Question: I am working on a modal using bootstrap 3 and jQuery 1.11. The modal has select, label, input and glyphion elements. I want to change the label content and the title of the popover for glyphion based on the option selected. I wrote the following code to achieve this
'''
<!DOCTYPE html>
<html>
<head>
<meta http-equiv="Content-Type" content="text/html; charset=UTF-8">
</head>
<body>
<div class="modal fade" id="apstStopModal" tabindex="-1" role="dialog" aria-labelledby="myModalLabel" aria-hidden="true">
<div class="modal-dialog large">
<div class="modal-content">
<div class="modal-header">
<button type="button" class="close" data-dismiss="modal">
<span aria-hidden="true">&times;</span>
<span class="sr-only">Close</span>
</button>
<h4 class="modal-title" id="myModalLabel">Enter Information</h4>
</div>
<form class="form-horizontal" id="stopForm">
<div class="modal-body">
<fieldset class="frame-border">
<legend class="frame-border">Start-up Time</legend>
<div class="col-xs-12 col-md-2">
<div class="form-group">
<div class="controls col-xs-12 col-md-12">
<span class="help glyphicon glyphicon-info-sign" data-toggle="popover" data-placement="right" title="Start-up time of the stop."></span>
<select id="startUpTime" name="StartUpTime" class="form-control" >
<option value="Fixed">Fixed</option>
<option value="Uniform">Uniform</option>
<option value="Truncated Normal">Truncated Normal</option>
<option value="Exponential">Exponential</option>
</select>
</div>
</div>
</div>
<div class="col-xs-12 col-md-5">
<div class="form-group required">
<label class="control-label col-xs-6 col-md-6" for="startUpTimeParam1" id="startUpParam1Label" >Name</label>
<div class="controls col-xs-6 col-md-6">
<span class="help glyphicon glyphicon-info-sign" id="startUpParam1Help" data-toggle="popover" data-placement="right" title="Help"></span>
<input type="number" id="startUpTimeParam1" name="Name" class="form-control" value="0.00">
</div>
</div>
</div>
<div class="col-xs-12 col-md-5">
<div class="form-group required">
<label class="control-label col-xs-6 col-md-6" for="startUpTimeParam2" id="startUpParam2Label" >Name</label>
<div class="controls col-xs-6 col-md-6">
<span class="help glyphicon glyphicon-info-sign" id="startUpParam2Help" data-toggle="popover" data-placement="right" title="Help"></span>
<input type="number" id="startUpTimeParam2" name="Name" class="form-control" value="0.00">
</div>
</div>
</div>
</fieldset>
<script src="ApstCustomJS.js"></script>
</div>
<!-- modal-body -->
<div class="modal-footer">
<button type="button" class="btn btn-default" data-dismiss="modal">Close</button>
<button type="submit" class="btn btn-primary">Save changes</button>
</div>
</form>
</div>
</div>
</div>
</body>
</html>
'''
'''
function startUpChange() {
var theValue = $("#startUpTime").find("option:selected").text();
if(theValue === "Fixed" )
{
$('#startUpParam1Help').attr("title","Please provide the start time");
$('#startUpParam1Label').html("Start Time");
$('#startUpParam2Help').attr("title","Please provide the stop time");
$('#startUpParam2Label').html("Stop Time");
}
else if(theValue === "Uniform" )
{
$('#startUpParam1Help').attr("title","Please provide the lower bound time");
$('#startUpParam1Label').html("Lower Bound");
$('#startUpParam2Help').attr("title","Please provide the upper bound time");
$('#startUpParam2Label').html("Upper Bound");
}
else if(theValue === "Turncated Normal" )
{
$('#startUpParam1Help').attr("title","Please provide the mean time ");
$('#startUpParam1Label').html("Mean");
$('#startUpParam2Help').attr("title","Please provide the standard deviation time");
$('#startUpParam2Label').html("Standard Deviation");
}
}
$("#startUpTime").change(startUpChange()).change();
'''
'''
.form-group {
padding-right:20px;
position:relative;
}
.help {
position:absolute;
right:-8px;
top:12px;
}
fieldset.frame-border {
border: 1px groove #ddd !important;
padding: 0 1em !important;
margin: 0 0 1em 0 !important;
-webkit-box-shadow: 0px 0px 0px 0px #000;
box-shadow: 0px 0px 0px 0px #000;
}
legend.frame-border {
font-size: 1.1em !important;
font-weight: bold !important;
text-align: left !important;
width:inherit;
padding:0 10px;
border-bottom:none;
}
.form-group.required .control-label:after {
content:"*";
color:red;
}
'''
Here is how it looks now.

The Javascript is not working properly as the labels and popover title change the first time the page is loaded but don't change on selecting a different option after loading. I want to make sure it works something like <URL> example. I am new jQuery, Bootstrap and web development I think it might be something related to bootstrap and jquery compatibility. I need help in fixing it.
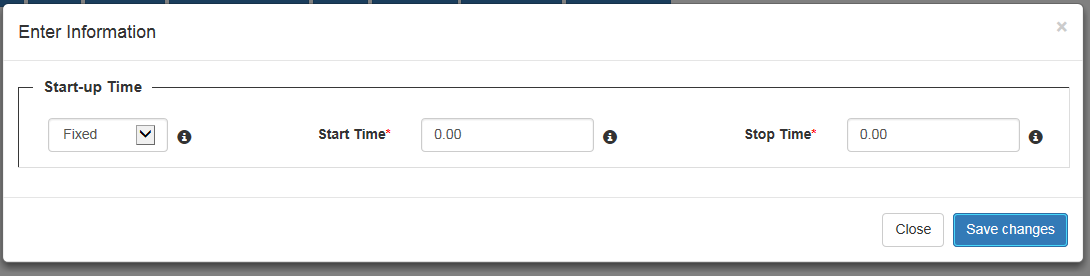
Answer: You function call is incorrect, change your last line of js code to this:
'''
$("#startUpTime").change(function() {
startUpChange();
});
'''
You also have a spelling error in your js code. 'else if(theValue === "Turncated Normal" )',
is written wrong, therefore this won't work either unless you change it.
<URL>